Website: apple
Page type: review-order
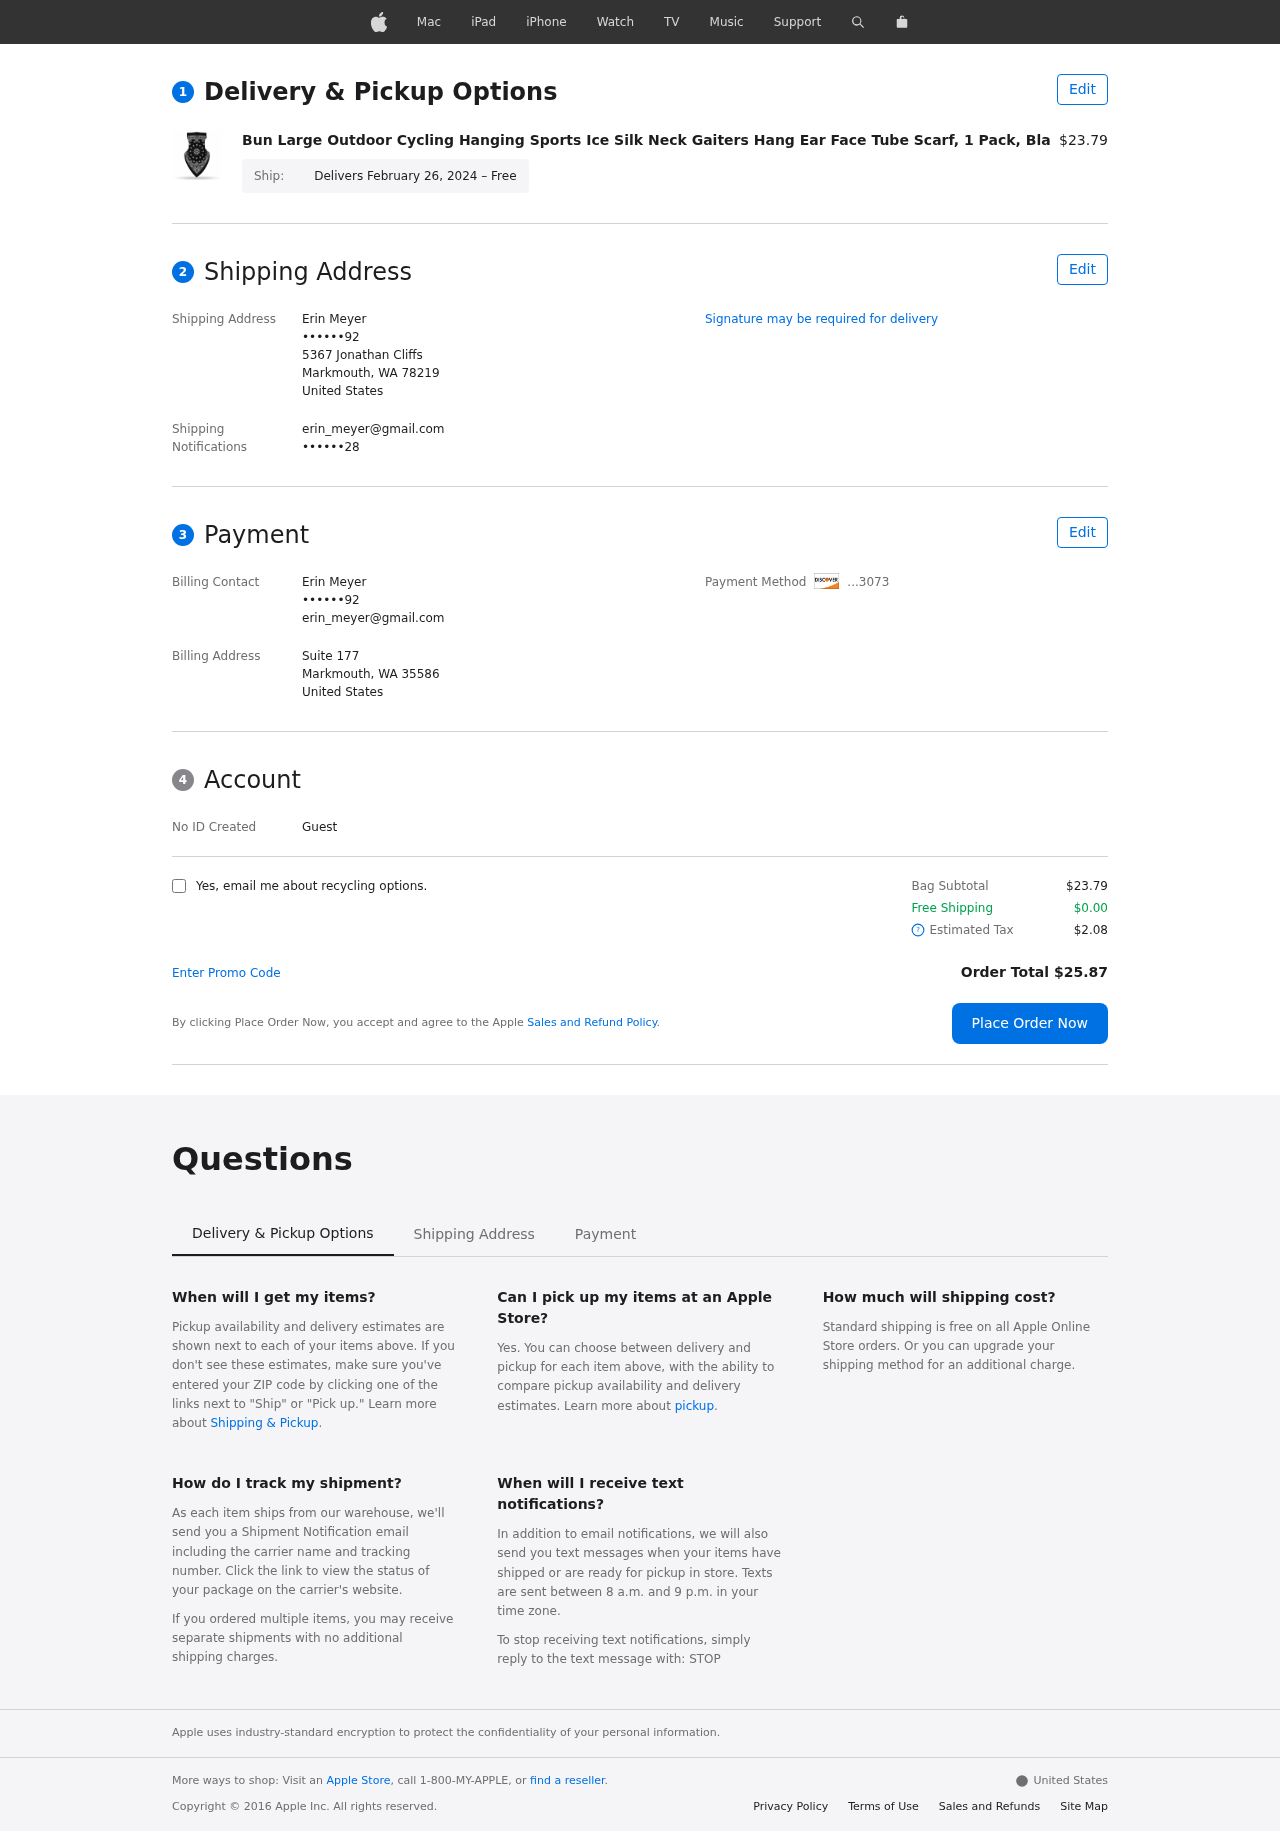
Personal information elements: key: PII_CARD_LAST4
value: ...3073
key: PII_CITY_STATE_ZIP
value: Markmouth, WA 78219
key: PII_CITY_STATE_ZIP2
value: Markmouth, WA 35586
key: PII_COUNTRY
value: United States
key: PII_EMAIL
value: erin_meyer@gmail.com
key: PII_FULLNAME
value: Erin Meyer
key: PII_PHONE
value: ••••••92
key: PII_STREET
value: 5367 Jonathan Cliffs
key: PII_STREET2
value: Suite 177
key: PII_ALT_PHONE
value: ••••••28
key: PII_FIRSTNAME
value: Erin
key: PII_LASTNAME
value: Meyer
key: PII_FULLNAME2
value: Erin Meyer
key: PII_FULLNAME3
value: Erin Meyer
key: PII_FIRSTNAME2
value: Erin
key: PII_FIRSTNAME3
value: Erin
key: PII_LASTNAME2
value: Meyer
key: PII_LASTNAME3
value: Meyer
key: PII_FIRSTNAME_DERIVED
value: Erin
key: PII_LASTNAME_DERIVED
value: Meyer
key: PII_FULLNAME_DERIVED
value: Erin Meyer
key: PII_NAME_FULL_DERIVED
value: Erin Meyer
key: PII_PHONE3
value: ••••••92
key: PII_EMAIL2
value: erin_meyer@gmail.com
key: PII_EMAIL3
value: erin_meyer@gmail.com
Product elements: key: PRODUCT1_NAME
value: Bun Large Outdoor Cycling Hanging Sports Ice Silk Neck Gaiters Hang Ear Face Tube Scarf, 1 Pack, Bla
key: PRODUCT1_PRICE
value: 23.79
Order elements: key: ORDER_DELIVERY_DATE
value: Delivers February 26, 2024 – Free
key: ORDER_SUBTOTAL
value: $23.79
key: ORDER_SHIPPING_COST
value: $0.00
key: ORDER_TAX
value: $2.08
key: ORDER_TOTAL
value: Order Total $25.87